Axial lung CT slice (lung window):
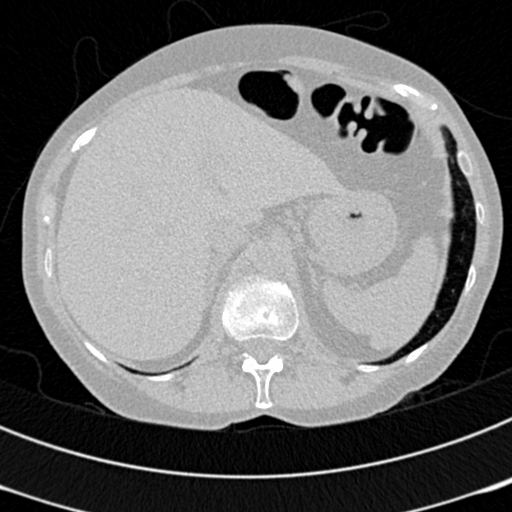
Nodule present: no